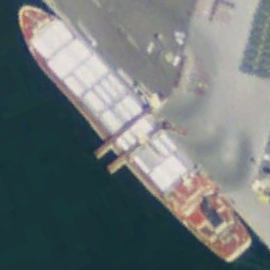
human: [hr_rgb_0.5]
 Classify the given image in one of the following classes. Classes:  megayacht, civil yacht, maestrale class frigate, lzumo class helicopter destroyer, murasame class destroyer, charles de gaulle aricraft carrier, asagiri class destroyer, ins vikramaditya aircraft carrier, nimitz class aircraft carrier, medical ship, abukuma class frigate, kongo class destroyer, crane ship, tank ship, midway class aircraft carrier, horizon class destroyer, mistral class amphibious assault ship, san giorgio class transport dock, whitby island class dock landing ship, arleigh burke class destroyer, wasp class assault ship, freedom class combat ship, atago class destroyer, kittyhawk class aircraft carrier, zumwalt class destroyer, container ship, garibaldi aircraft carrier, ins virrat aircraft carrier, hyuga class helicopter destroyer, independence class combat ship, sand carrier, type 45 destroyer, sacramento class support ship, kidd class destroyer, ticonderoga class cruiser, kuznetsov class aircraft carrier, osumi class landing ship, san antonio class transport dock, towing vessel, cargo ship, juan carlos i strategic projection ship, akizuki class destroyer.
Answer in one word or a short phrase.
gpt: Cargo ship